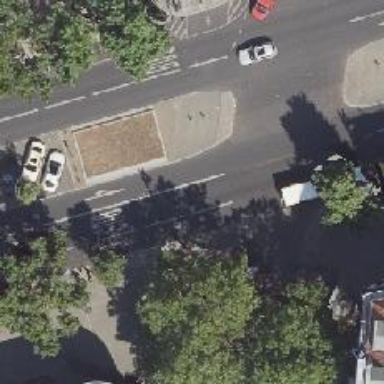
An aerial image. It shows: Unmarked footway crossing with traffic island.